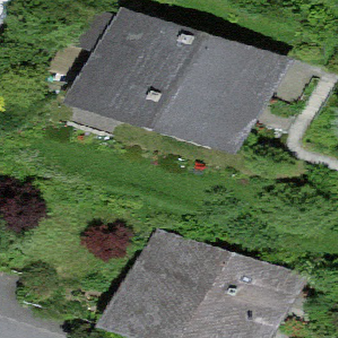
Label: other